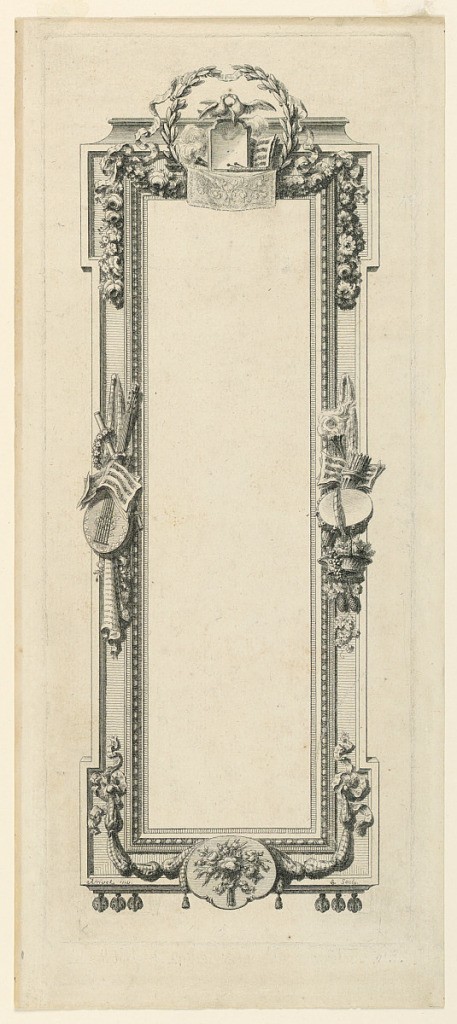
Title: Frame
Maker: J. Arrivet, French, active 1776 - 1779
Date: ca. 1780
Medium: Engraving on paper
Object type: Print
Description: A rectangular frame decorated with trophies of love and music at top and either side. Further embellished with floweres and ribbons.